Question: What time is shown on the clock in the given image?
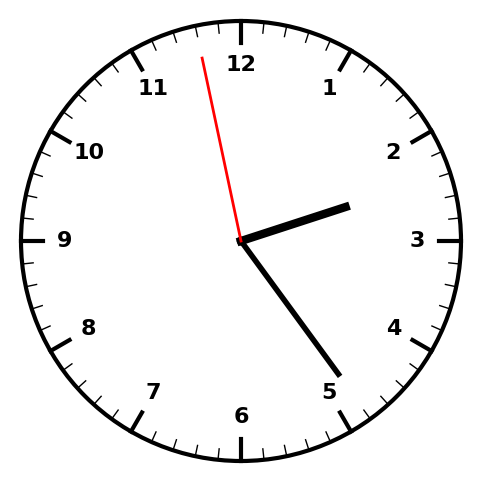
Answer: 02:23:58